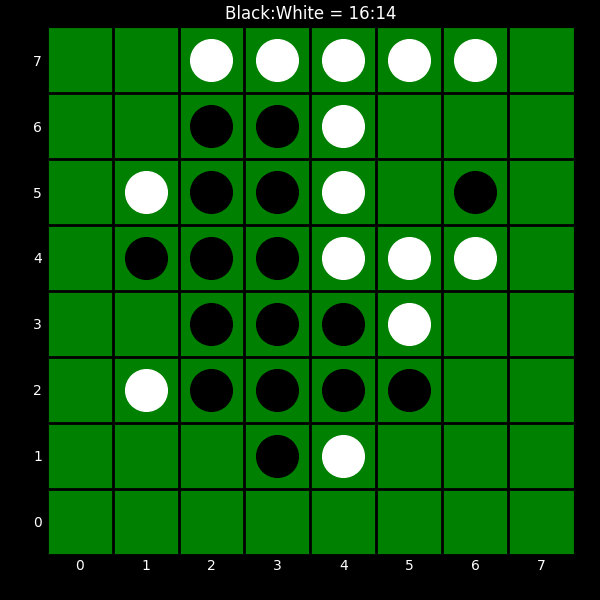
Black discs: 16
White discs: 14